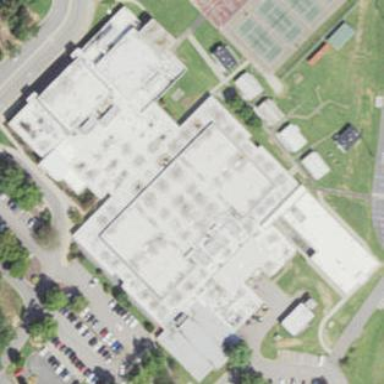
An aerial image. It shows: School building.